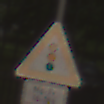
Verkehrszeichen: Lichtzeichenanlage
Zusatzzeichen unten: ZeitangabenMitBeschraenkungAufWochentage2
Umgebung: Outdoor, Urban
Tageszeit: MorningAfternoon
Wetter: Overcast
Licht: Natural
Jahreszeit: NotSpecified
Kontrast: LowContrast